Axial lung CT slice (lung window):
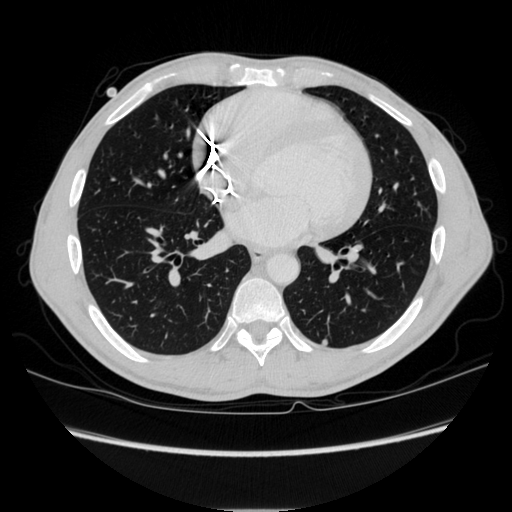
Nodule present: yes
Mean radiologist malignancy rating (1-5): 2.75